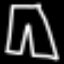
Label: pants